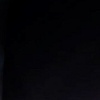
Label: space